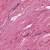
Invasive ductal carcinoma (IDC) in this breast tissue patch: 0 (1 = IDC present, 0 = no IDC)